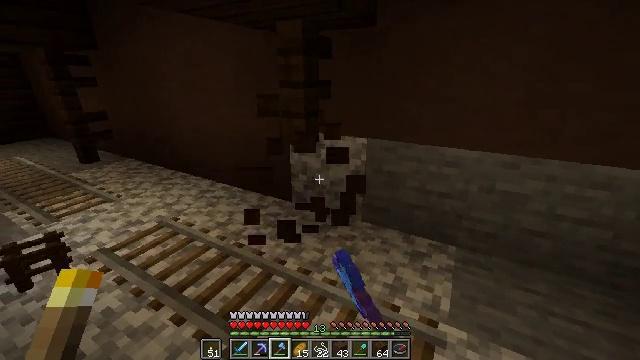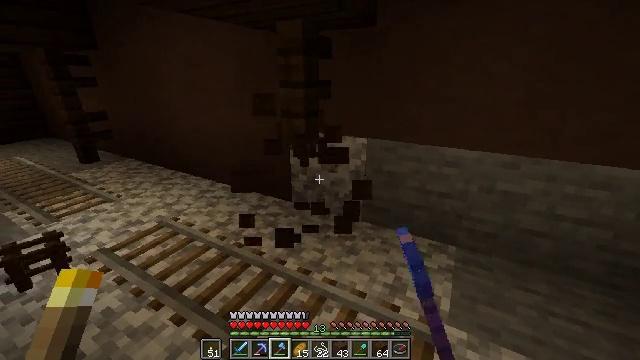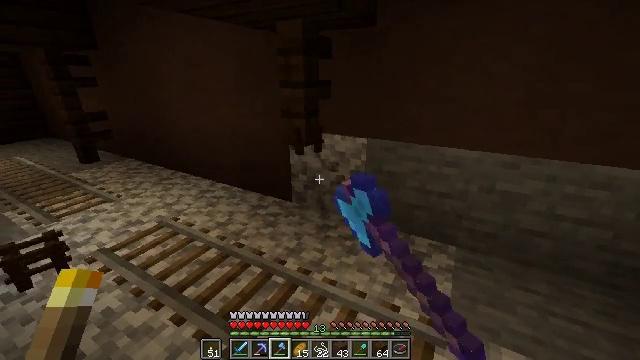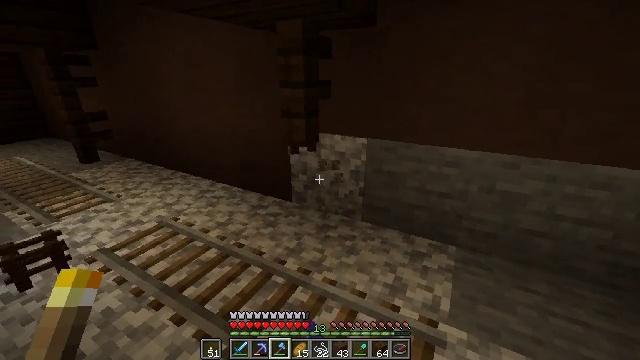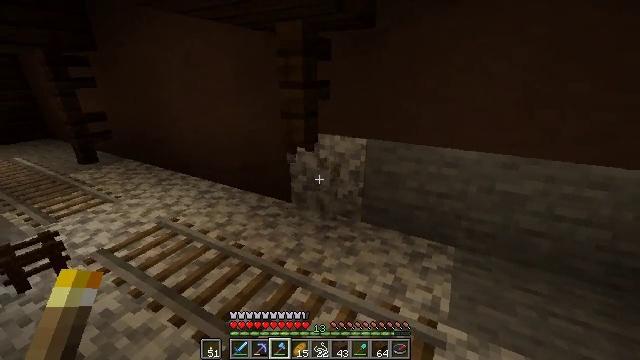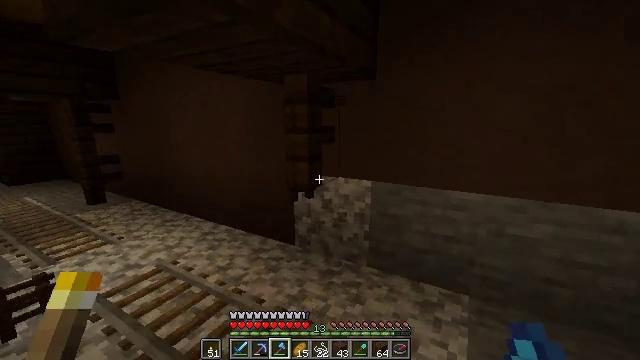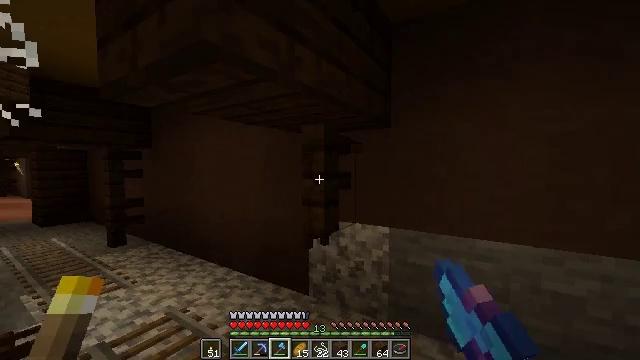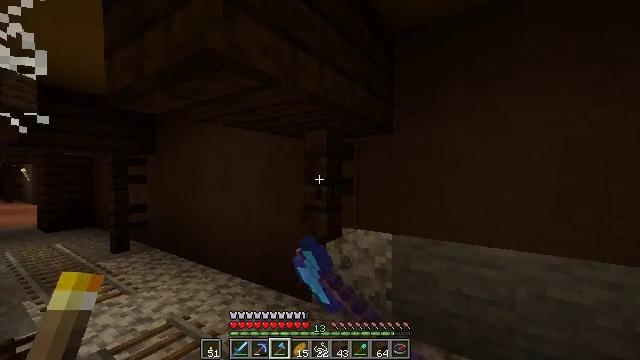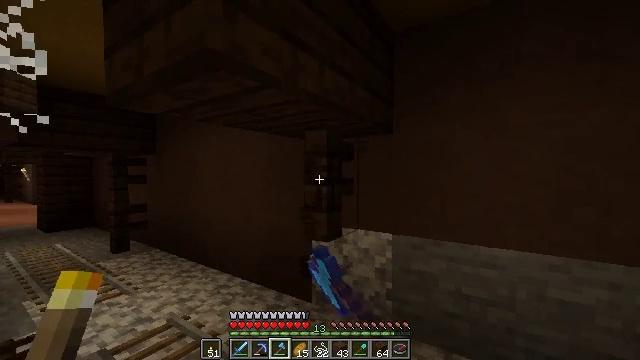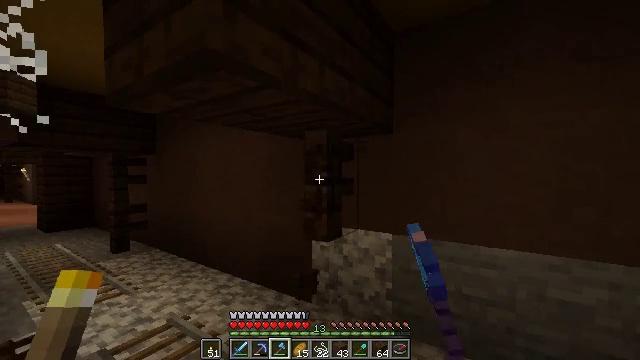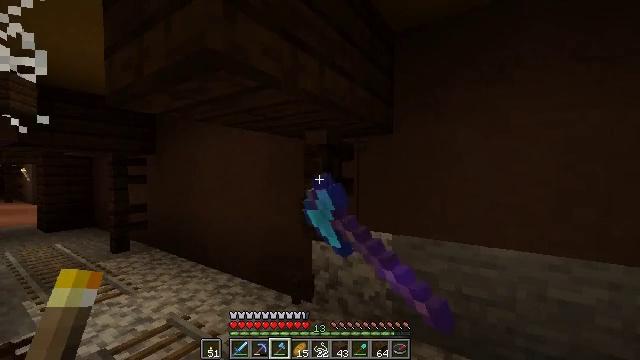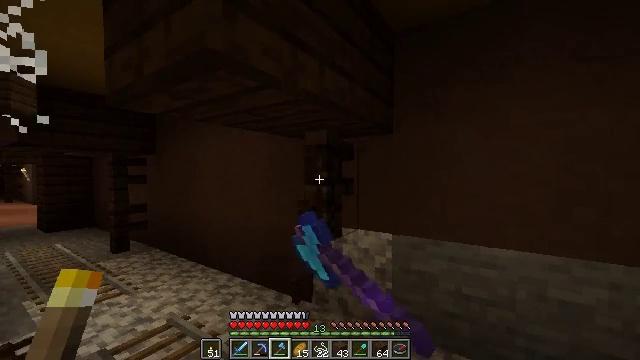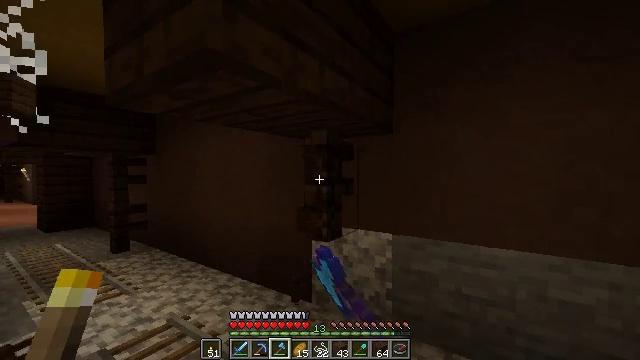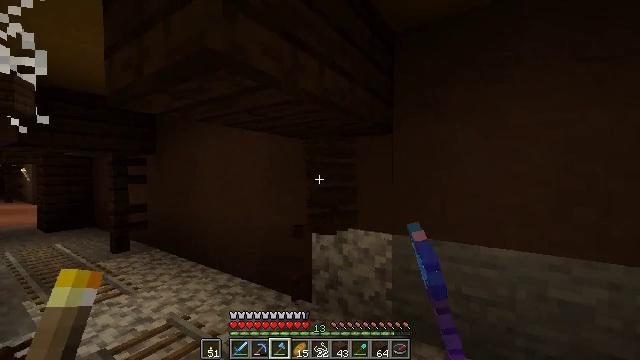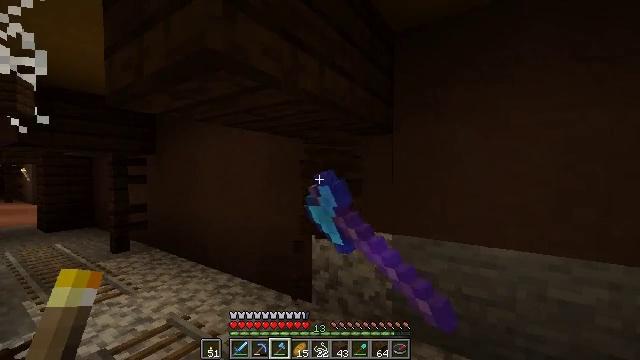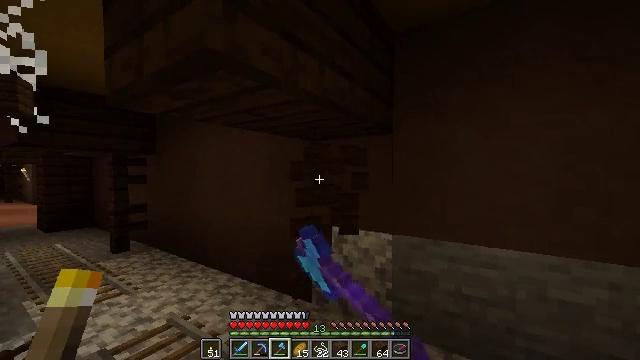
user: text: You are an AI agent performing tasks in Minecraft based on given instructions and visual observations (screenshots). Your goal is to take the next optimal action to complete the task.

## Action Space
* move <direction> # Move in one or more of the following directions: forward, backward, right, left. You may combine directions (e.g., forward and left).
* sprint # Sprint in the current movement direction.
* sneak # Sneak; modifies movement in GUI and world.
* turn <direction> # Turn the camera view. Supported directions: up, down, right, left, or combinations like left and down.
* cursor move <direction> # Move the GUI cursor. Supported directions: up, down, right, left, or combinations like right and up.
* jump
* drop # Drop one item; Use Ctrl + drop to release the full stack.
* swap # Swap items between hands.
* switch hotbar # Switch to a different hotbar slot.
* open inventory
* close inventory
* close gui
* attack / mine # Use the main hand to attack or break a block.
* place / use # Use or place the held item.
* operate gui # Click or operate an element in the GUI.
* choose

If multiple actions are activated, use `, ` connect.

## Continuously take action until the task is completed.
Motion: motion action
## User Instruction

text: Collect the dark oak fence by breaking it.
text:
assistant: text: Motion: attack / mine
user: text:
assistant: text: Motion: attack / mine
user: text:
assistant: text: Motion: attack / mine
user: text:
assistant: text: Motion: attack / mine
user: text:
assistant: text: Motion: turn left and up, attack / mine
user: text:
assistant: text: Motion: turn left and up, attack / mine
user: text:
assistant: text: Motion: turn up, attack / mine
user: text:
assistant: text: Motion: attack / mine
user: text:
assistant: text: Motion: attack / mine
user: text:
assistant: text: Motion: attack / mine
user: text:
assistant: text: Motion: attack / mine
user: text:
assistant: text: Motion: attack / mine
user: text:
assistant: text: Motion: attack / mine
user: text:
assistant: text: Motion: attack / mine
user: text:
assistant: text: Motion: attack / mine
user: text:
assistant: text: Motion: attack / mine
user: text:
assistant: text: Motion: attack / mine
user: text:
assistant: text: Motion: attack / mine